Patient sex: M
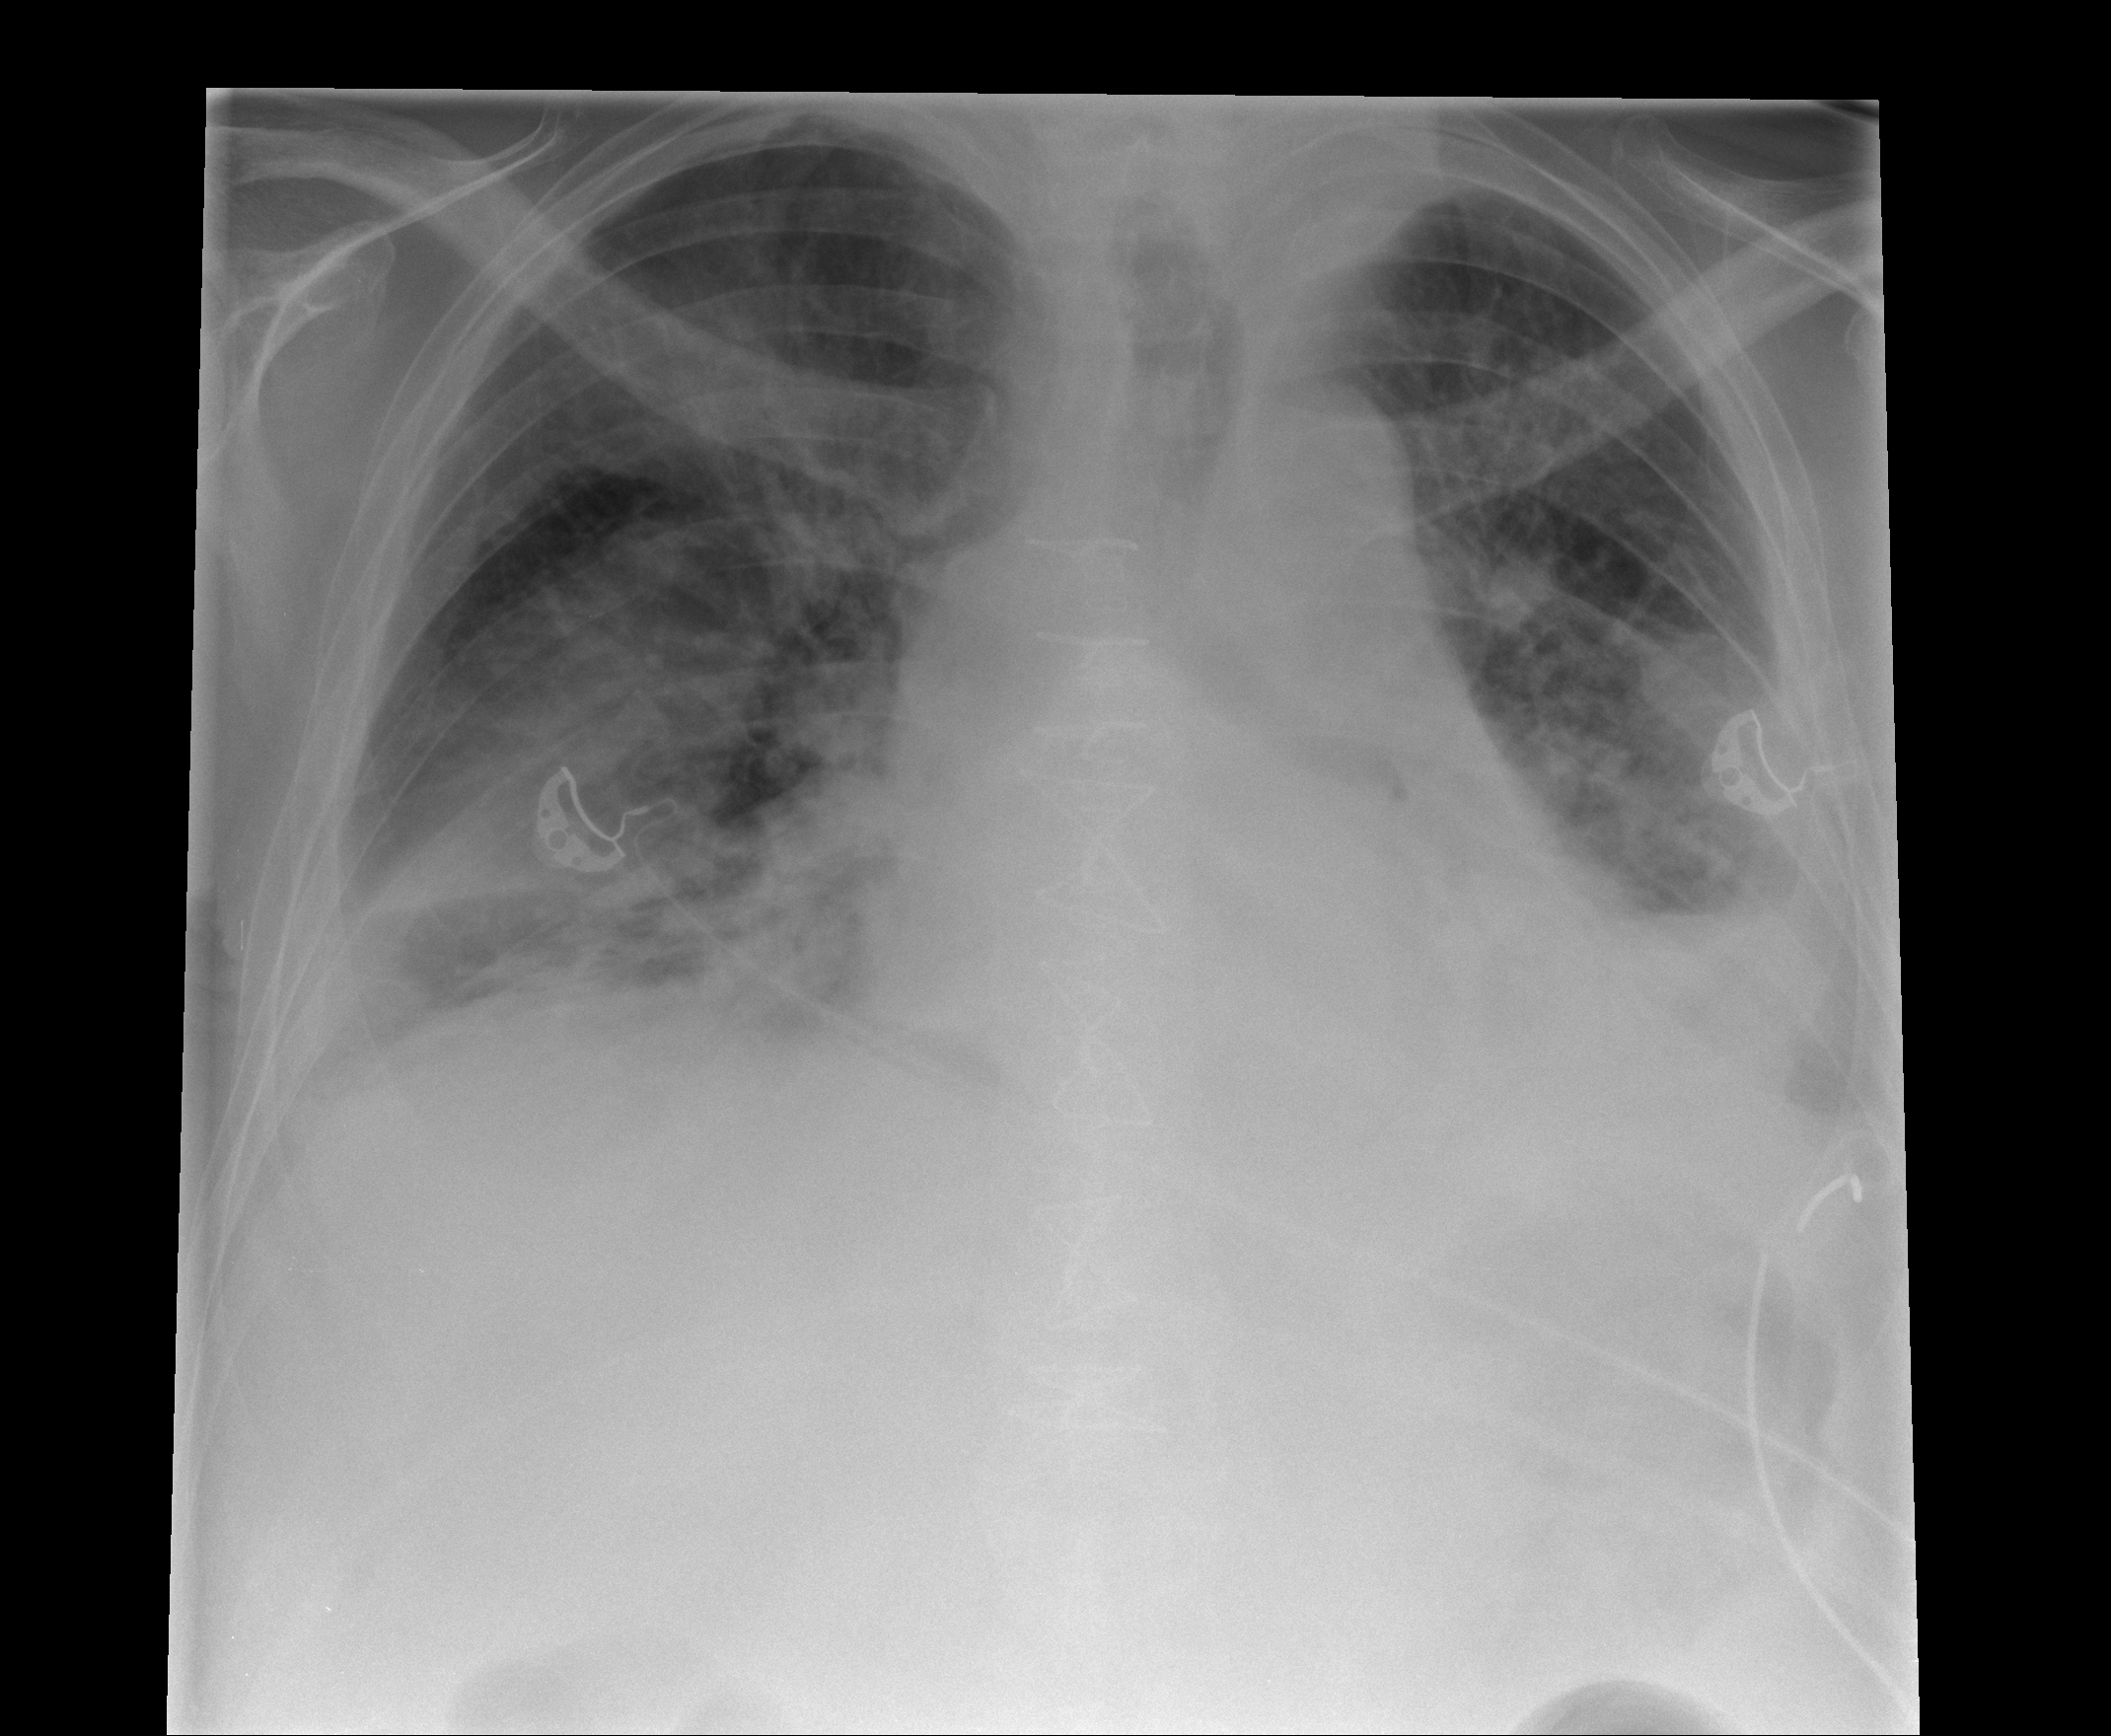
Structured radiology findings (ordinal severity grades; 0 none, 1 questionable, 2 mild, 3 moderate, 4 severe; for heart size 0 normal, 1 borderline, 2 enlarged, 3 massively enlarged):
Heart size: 2
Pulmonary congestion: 2
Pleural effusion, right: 3
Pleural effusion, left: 2
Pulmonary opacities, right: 3
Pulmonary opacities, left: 0
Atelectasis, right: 3
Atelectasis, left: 3